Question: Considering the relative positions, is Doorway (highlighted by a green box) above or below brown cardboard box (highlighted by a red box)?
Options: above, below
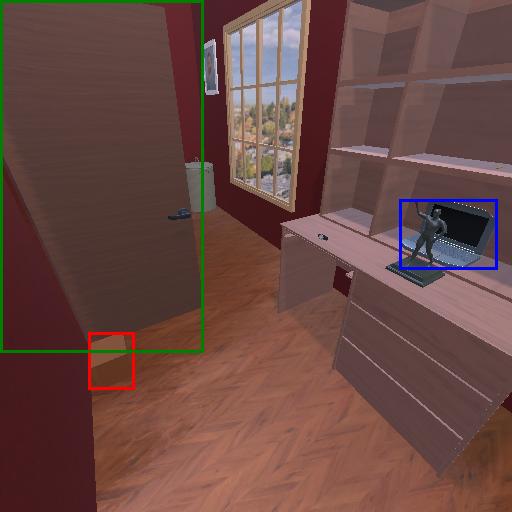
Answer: above